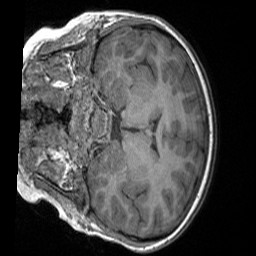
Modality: T1w
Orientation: coronal
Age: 8
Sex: male
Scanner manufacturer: siemens
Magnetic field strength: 3 T
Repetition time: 1.65 s
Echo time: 0.00203 s